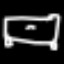
Label: bed